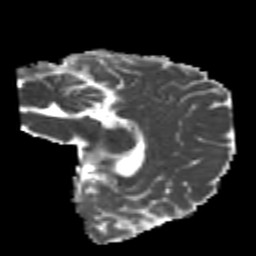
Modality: MD
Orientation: sagittal
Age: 22
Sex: male
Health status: healthy
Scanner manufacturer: philips
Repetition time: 7.384 s
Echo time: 0.08599 s